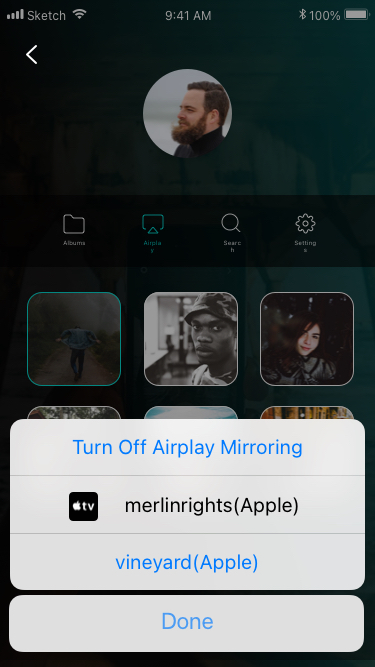
Text in this UI design:
Settings
Search
Airplay
Albums
Done